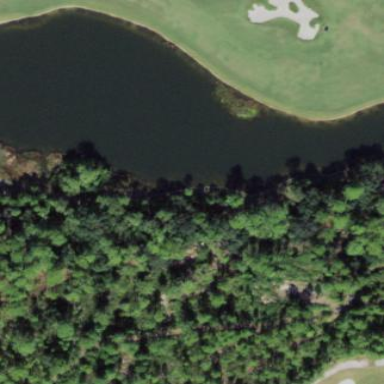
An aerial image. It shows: Water hazard on golf course.